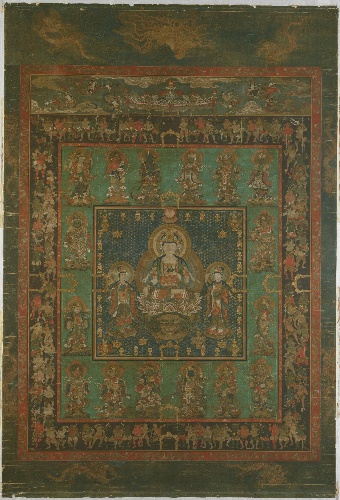
Title: 般若菩薩曼荼羅図|Mandala of the Bodhisattva Hannya (Prajnaparamita)
Date: 14th century
Object type: Hanging scroll
Classification: Paintings
Medium: Hanging scroll; ink, color, gold, and gold foil on silk
Culture: Japan
Period: Nanbokuchō period (1336–92)
Dimensions: Image: 64 1/2 x 48 5/8 in. (163.8 x 123.5 cm)
Overall with painted mounting: 83 1/4 x 57 3/4 in. (211.5 x 146.7 cm)
Overall with mounting: 126 x 65 1/16 in. (320 x 165.2 cm)
Overall with knobs: 126 x 69 11/16 in. (320 x 177 cm)
Department: Asian Art
Credit line: Mary Griggs Burke Collection, Gift of the Mary and Jackson Burke Foundation, 2000
Accession year: 2000
Repository: Metropolitan Museum of Art, New York, NY
Tags: Dragons|Bodhisattvas|Deities|Demons|Musicians|Buddhism